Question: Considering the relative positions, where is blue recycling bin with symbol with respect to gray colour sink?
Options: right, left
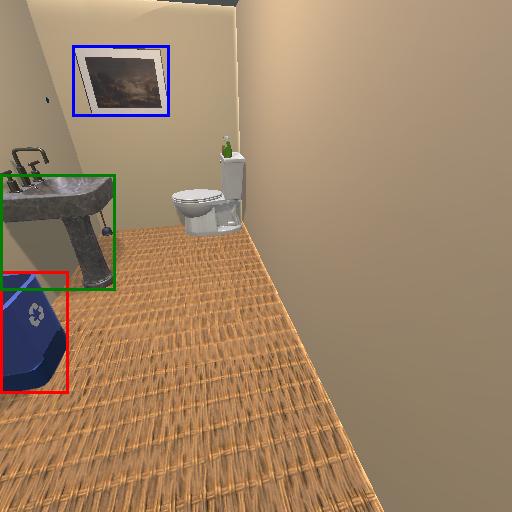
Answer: right